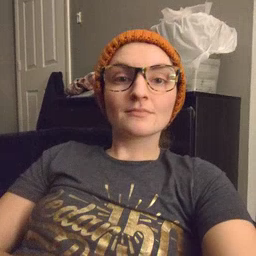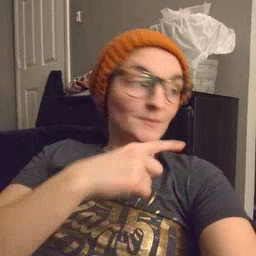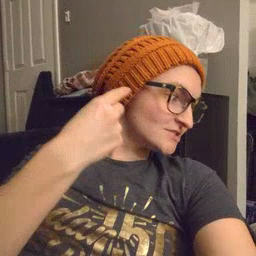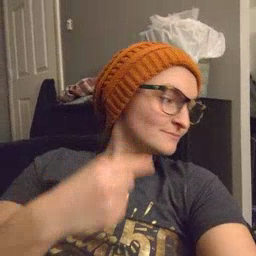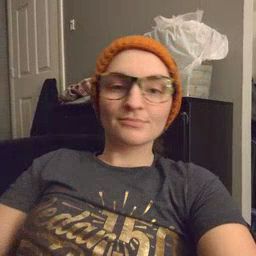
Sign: smile